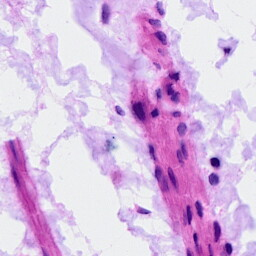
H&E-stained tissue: Ovarian